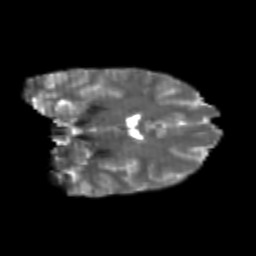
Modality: T2w
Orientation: coronal
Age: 22
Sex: female
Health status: healthy
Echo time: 0.074 s